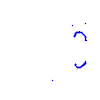
Particle: kaon